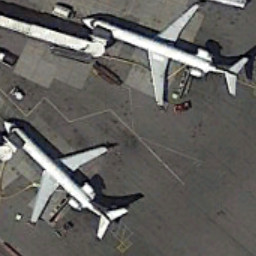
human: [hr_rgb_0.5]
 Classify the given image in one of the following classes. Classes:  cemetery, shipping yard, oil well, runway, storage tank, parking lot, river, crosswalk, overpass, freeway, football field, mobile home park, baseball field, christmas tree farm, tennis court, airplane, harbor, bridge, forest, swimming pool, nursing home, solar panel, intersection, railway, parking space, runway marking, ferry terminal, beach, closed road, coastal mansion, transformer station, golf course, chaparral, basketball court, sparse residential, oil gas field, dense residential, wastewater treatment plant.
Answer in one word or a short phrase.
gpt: airplane